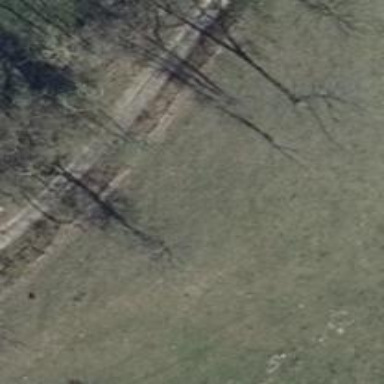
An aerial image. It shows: Row of broadleaved trees.